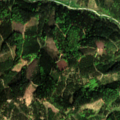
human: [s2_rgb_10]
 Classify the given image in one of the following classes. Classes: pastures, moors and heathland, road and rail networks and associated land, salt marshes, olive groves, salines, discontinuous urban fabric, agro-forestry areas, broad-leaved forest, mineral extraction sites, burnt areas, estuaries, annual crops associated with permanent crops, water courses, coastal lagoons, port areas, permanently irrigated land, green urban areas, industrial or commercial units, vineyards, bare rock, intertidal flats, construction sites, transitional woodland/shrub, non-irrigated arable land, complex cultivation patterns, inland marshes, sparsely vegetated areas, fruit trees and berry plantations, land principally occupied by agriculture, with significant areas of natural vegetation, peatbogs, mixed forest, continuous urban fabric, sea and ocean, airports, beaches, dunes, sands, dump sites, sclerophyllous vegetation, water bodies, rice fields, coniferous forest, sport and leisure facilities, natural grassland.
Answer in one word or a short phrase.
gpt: pastures, coniferous forest, mixed forest